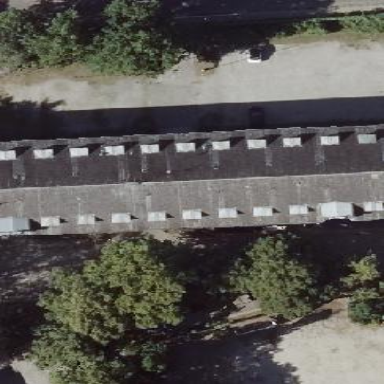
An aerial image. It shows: School building.